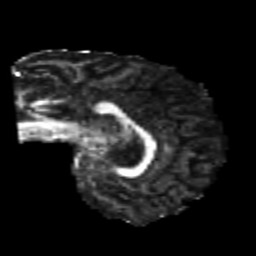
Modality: FA
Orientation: sagittal
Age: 22
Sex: female
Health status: healthy
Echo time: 0.074 s